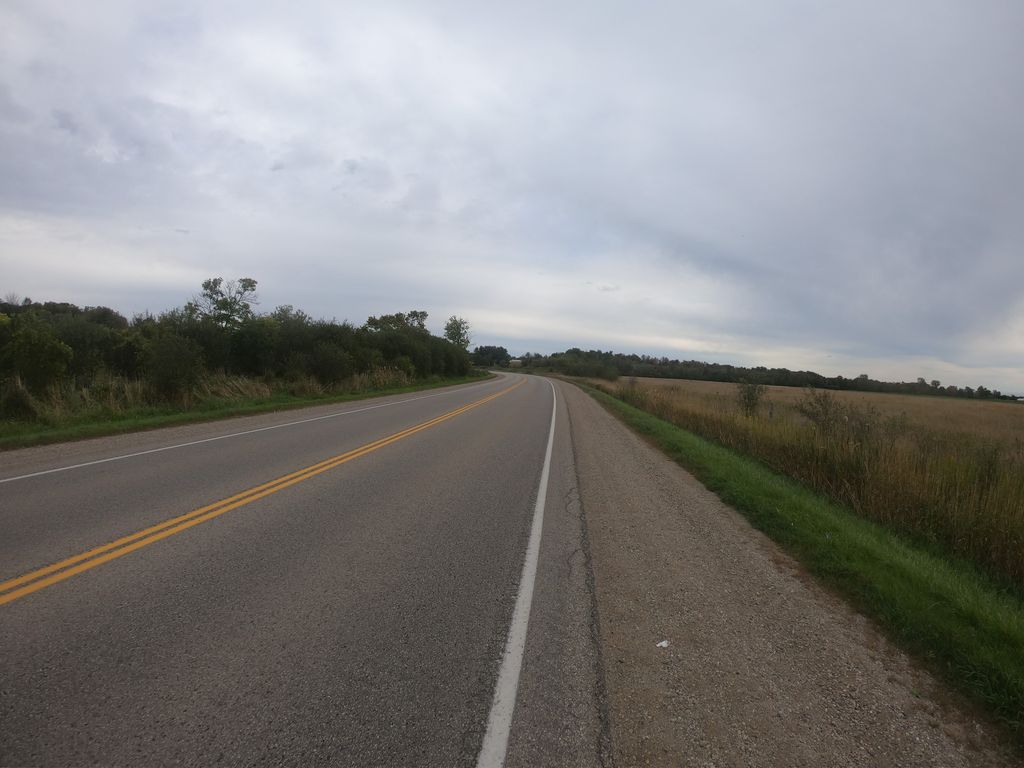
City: kitchener-waterloo